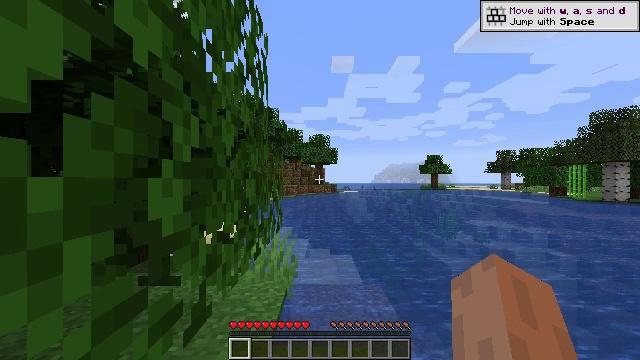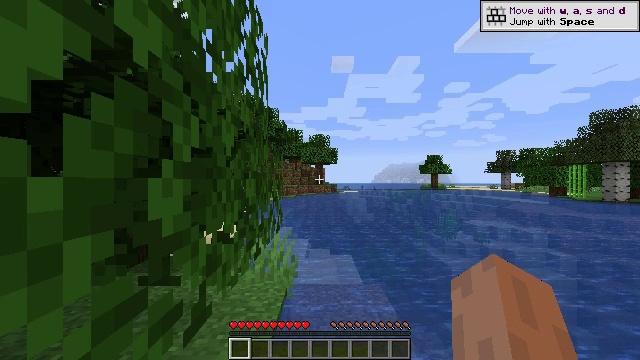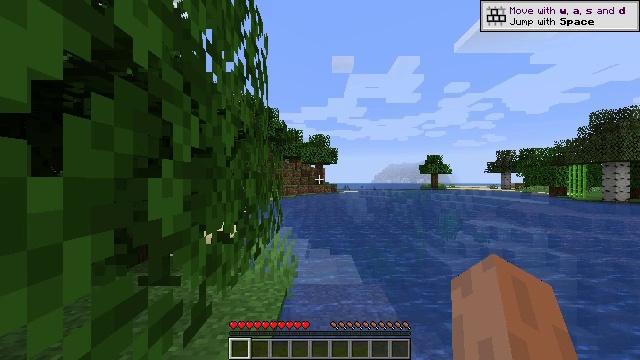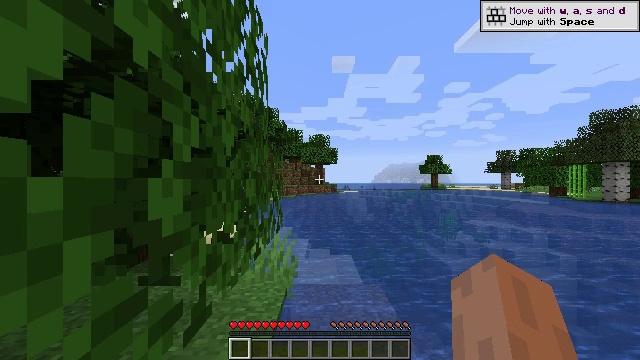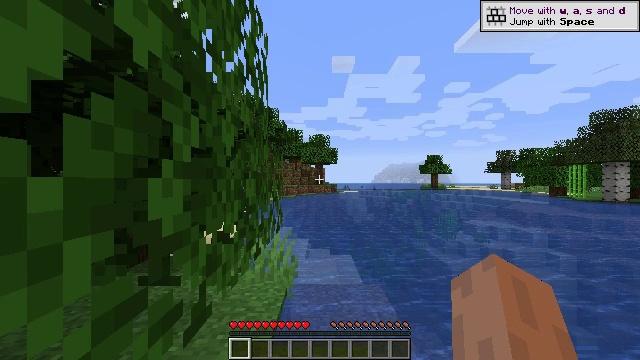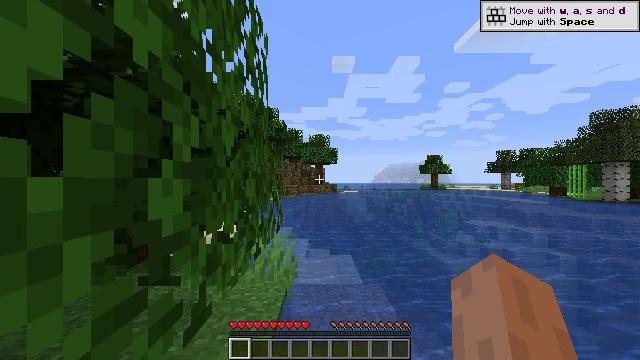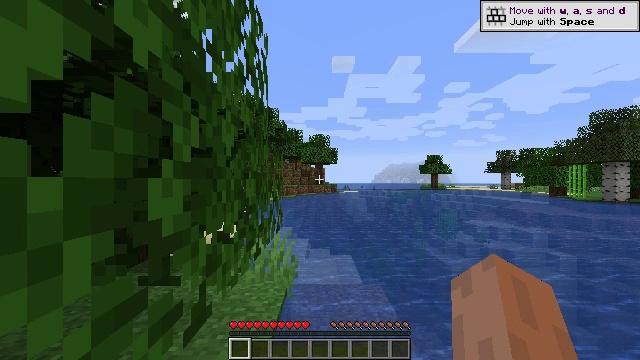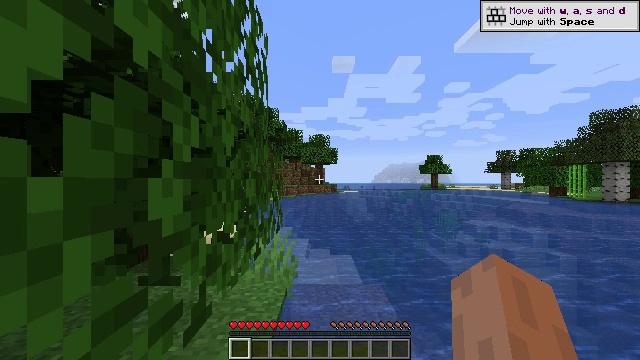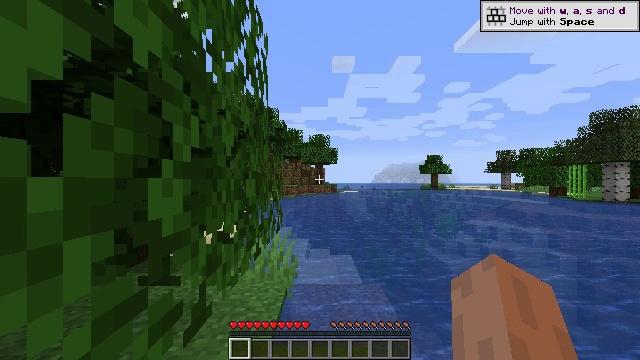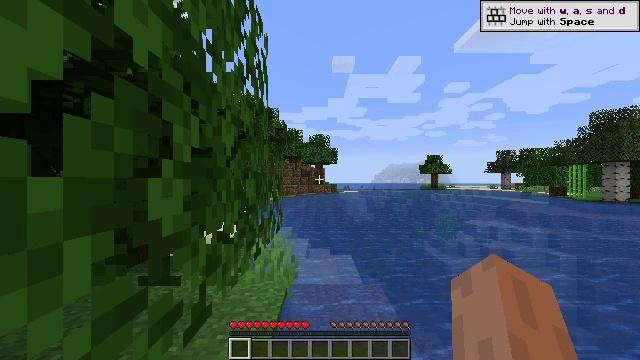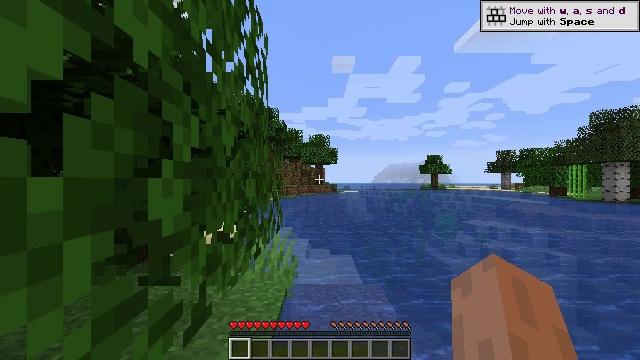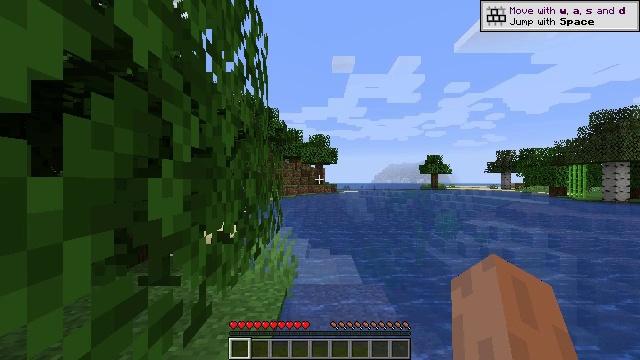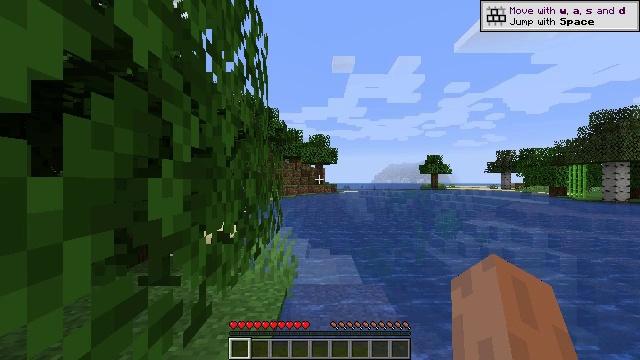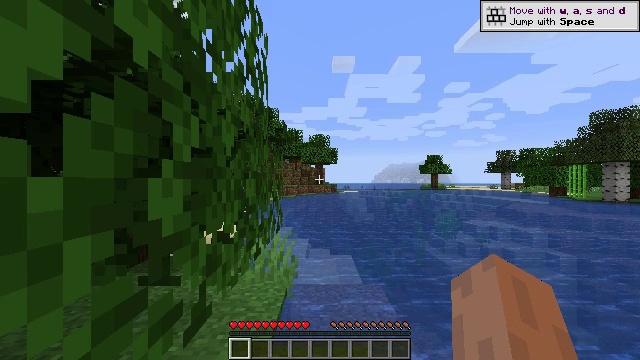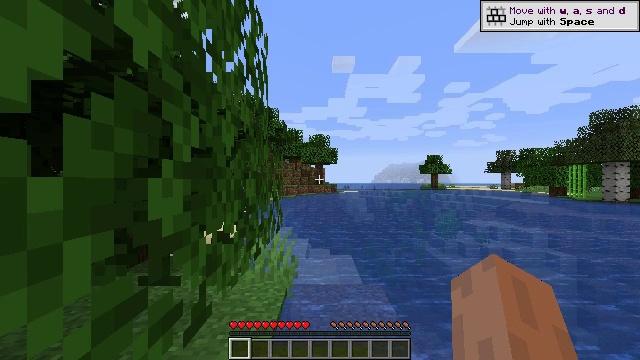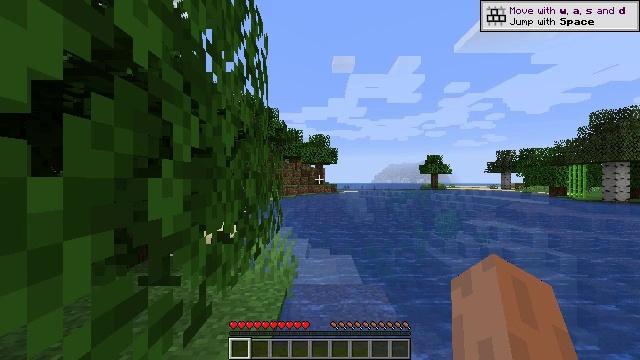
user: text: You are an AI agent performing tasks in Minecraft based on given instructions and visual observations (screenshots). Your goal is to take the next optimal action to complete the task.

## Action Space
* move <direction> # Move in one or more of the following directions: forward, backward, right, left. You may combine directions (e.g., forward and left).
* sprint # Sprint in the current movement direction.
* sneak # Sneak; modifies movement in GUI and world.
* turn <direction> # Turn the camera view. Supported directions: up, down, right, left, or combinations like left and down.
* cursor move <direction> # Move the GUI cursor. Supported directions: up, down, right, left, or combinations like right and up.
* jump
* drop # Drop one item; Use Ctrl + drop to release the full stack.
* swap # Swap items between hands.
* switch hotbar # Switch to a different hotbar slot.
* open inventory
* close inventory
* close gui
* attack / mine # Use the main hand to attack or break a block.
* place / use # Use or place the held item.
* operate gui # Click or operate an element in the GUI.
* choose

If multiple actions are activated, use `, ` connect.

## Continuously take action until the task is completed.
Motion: motion action
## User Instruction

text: Collect the grass block using a shovel.
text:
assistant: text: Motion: no_op
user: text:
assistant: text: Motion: no_op
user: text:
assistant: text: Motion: no_op
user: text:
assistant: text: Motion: no_op
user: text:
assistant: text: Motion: no_op
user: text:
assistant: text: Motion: no_op
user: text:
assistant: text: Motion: no_op
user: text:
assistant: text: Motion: no_op
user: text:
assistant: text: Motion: no_op
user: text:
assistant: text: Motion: no_op
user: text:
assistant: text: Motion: no_op
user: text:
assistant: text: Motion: no_op
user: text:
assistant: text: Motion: no_op
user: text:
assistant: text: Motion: no_op
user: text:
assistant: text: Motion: no_op
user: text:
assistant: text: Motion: no_op
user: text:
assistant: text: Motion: no_op
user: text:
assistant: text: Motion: no_op
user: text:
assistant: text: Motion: no_op
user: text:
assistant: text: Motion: no_op
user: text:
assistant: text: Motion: no_op
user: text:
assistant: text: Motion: no_op
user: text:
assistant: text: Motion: no_op
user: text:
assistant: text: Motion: no_op
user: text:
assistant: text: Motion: no_op
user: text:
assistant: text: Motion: no_op
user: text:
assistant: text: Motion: no_op
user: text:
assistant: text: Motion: no_op
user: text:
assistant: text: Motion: no_op
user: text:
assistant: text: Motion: no_op